Field crop: maize
Growth stage: 2
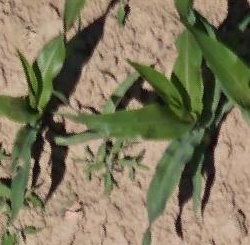
Species: maize